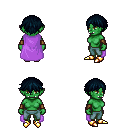
a pixel art fantasy rpg character, female body template, orc, green skin, lavender cape, teal pants, raven short bangs hairstyle, leather bracers, gold boots, four views (front, back, left, right), 2x2 character sprite sheet, small pixel art, hard edges, no anti-aliasing